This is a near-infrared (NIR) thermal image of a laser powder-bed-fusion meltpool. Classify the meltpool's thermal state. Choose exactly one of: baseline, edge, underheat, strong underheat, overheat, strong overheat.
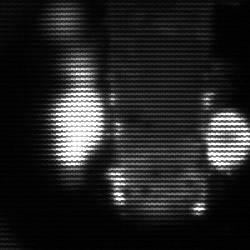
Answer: strong underheat